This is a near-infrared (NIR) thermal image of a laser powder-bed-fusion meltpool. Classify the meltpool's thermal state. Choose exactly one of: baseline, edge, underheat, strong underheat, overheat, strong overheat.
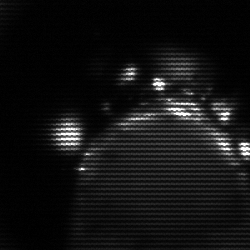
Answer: edge